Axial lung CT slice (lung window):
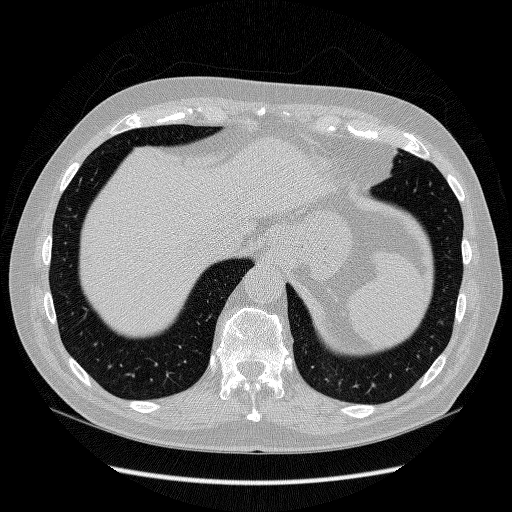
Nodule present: no